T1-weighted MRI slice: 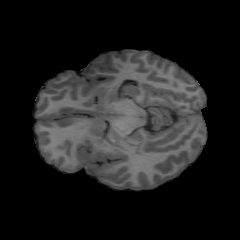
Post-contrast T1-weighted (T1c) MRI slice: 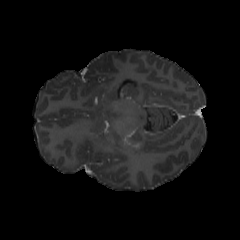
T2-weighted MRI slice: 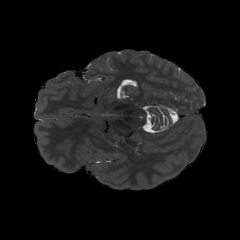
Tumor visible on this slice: no